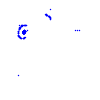
Particle: electron